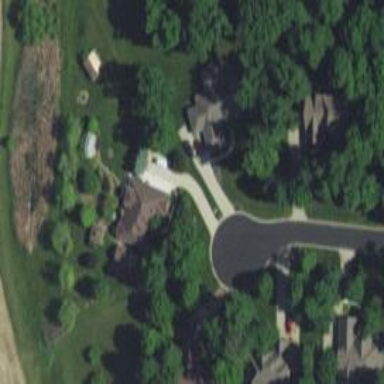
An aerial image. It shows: Driveway.